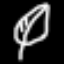
Label: leaf